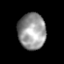
Tissue: prostate
Cell type: T cells
Senescence score: 0.3088
Nuclear area (px): 982
Mean DAPI intensity: 150.809